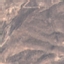
Land use / land cover: HerbaceousVegetation